【题型】解答题　【知识点】立体几何　【难度】easy
如图，正四棱柱 $ABCD-A_1B_1C_1D_1$ 的底面边长为 2，侧棱长为 3，$CC_1$ 的中点为 $F$。

\noindent (1) 求证：直线 $AF$ 与直线 $CD$ 是异面直线；

\noindent (2) 求直线 $AF$ 与 $CD$ 所成角的大小。
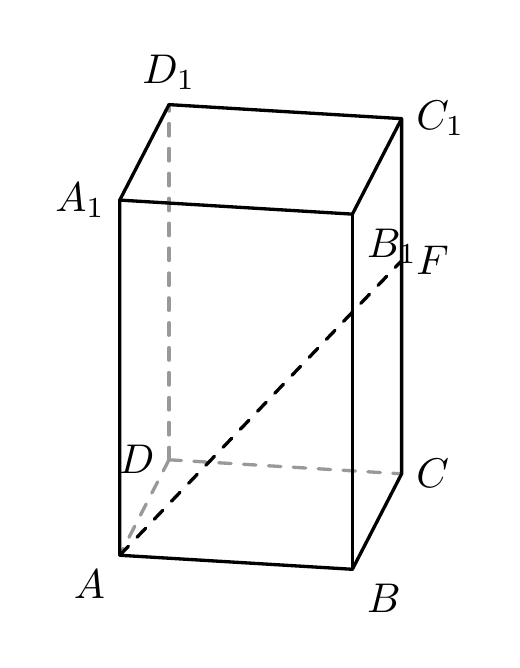
【解答】
\noindent \textbf{【详解】}

\noindent (1) 如图：

\noindent 因为 $CD \subset$ 平面 $ABCD$，$A \in$ 平面 $ABCD$，$F \notin$ 平面 $ABCD$，所以直线 $AF$ 与直线 $CD$ 是异面直线。

\vspace{1em}

\noindent (2) 因为 $AB \parallel CD$，所以 $\angle FAB$ 即为异面直线 $AF$ 与 $CD$ 所成的角。

\noindent 在 $\triangle ABF$ 中，$AB = 2$，$BF = \sqrt{2^2 + \left(\frac{3}{2}\right)^2} = \frac{5}{2}$，$\angle ABF = 90^\circ$，

\noindent 所以 $\tan \angle FAB = \frac{BF}{AB} = \frac{5}{4}$，所以 $\angle FAB = \arctan \frac{5}{4}$。

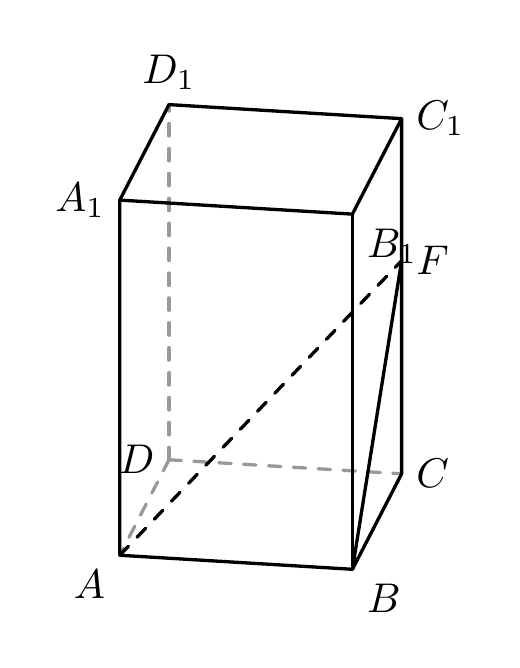